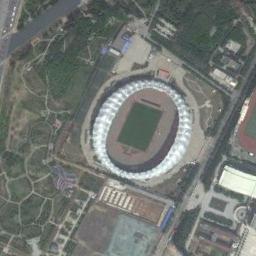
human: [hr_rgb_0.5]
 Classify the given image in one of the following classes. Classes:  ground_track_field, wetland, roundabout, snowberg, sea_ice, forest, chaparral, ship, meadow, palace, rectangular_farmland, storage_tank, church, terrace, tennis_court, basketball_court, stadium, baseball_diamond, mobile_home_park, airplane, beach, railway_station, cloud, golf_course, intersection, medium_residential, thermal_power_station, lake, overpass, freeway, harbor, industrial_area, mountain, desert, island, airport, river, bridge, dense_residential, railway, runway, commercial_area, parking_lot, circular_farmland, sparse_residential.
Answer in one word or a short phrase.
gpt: stadium